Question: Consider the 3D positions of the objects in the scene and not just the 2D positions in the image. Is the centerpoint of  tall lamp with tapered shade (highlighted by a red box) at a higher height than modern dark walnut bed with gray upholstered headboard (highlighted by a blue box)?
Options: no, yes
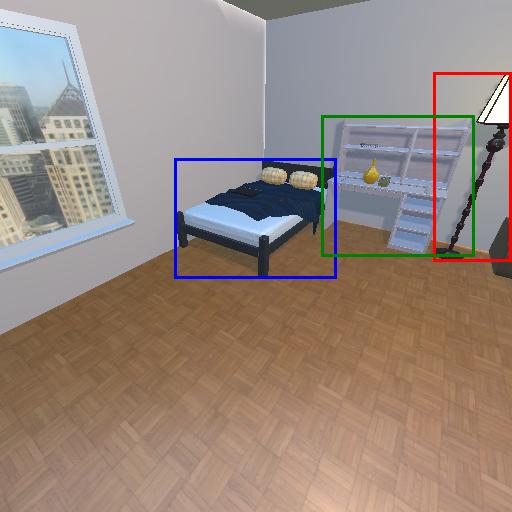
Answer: no